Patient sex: F
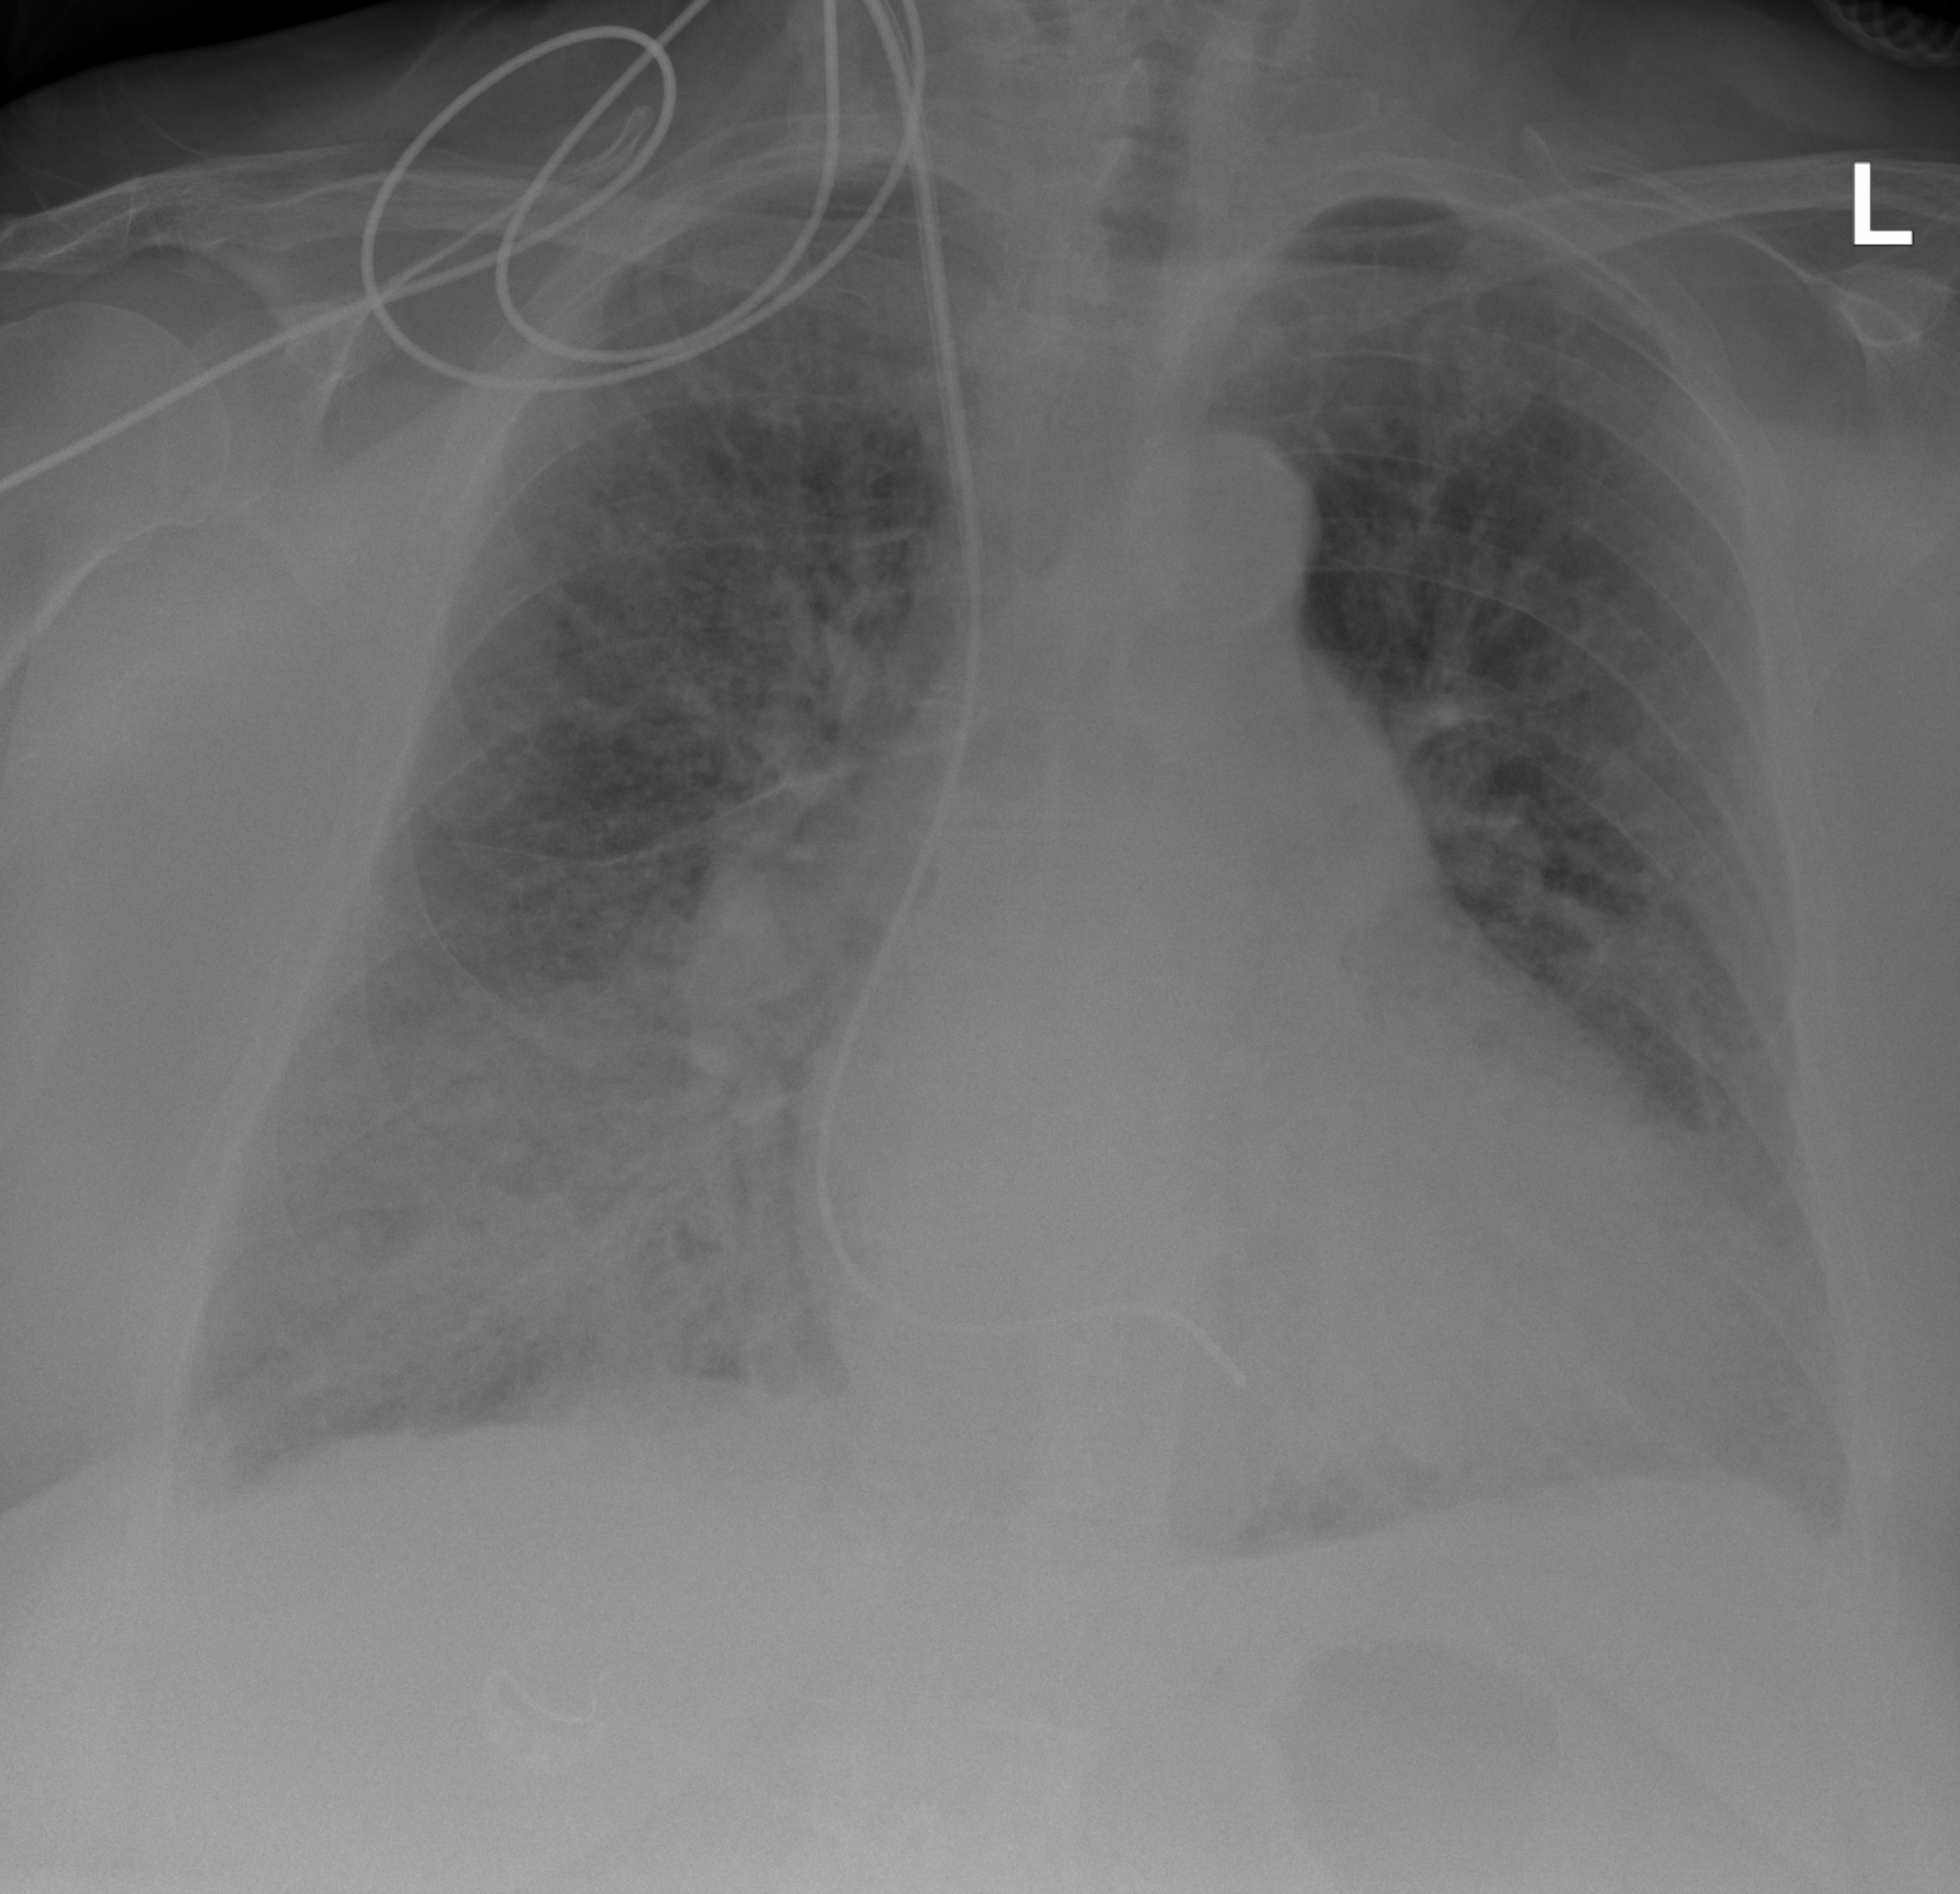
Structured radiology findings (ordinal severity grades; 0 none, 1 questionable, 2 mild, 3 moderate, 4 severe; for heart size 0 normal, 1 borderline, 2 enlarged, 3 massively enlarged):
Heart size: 2
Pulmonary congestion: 4
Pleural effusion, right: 2
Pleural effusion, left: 2
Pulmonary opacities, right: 3
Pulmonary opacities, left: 3
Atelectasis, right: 2
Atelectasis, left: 0